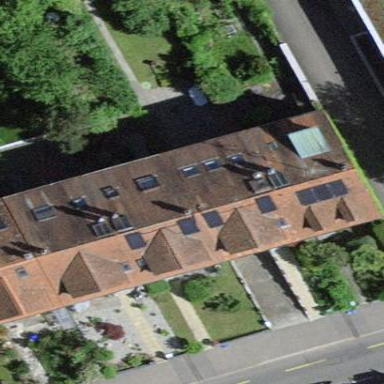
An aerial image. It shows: Terrace building.